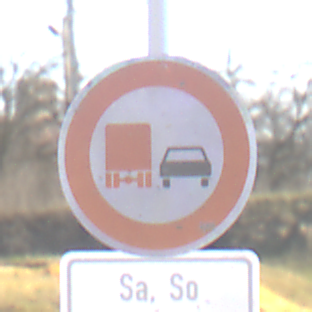
Verkehrszeichen: UeberholverbotKraftfahrzeuge
Zusatzzeichen unten: ZeitangabenMitBeschraenkungAufWochentage9
Umgebung: Outdoor, Nature
Tageszeit: MorningAfternoon
Wetter: PartlyCloudy
Licht: Natural
Jahreszeit: NotSpecified
Kontrast: HighContrast